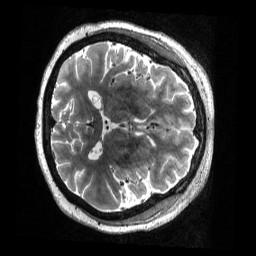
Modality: T2w
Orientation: axial
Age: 51
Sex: female
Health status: ill
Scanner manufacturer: siemens
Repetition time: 3.2 s